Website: lowes
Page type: store-pickup
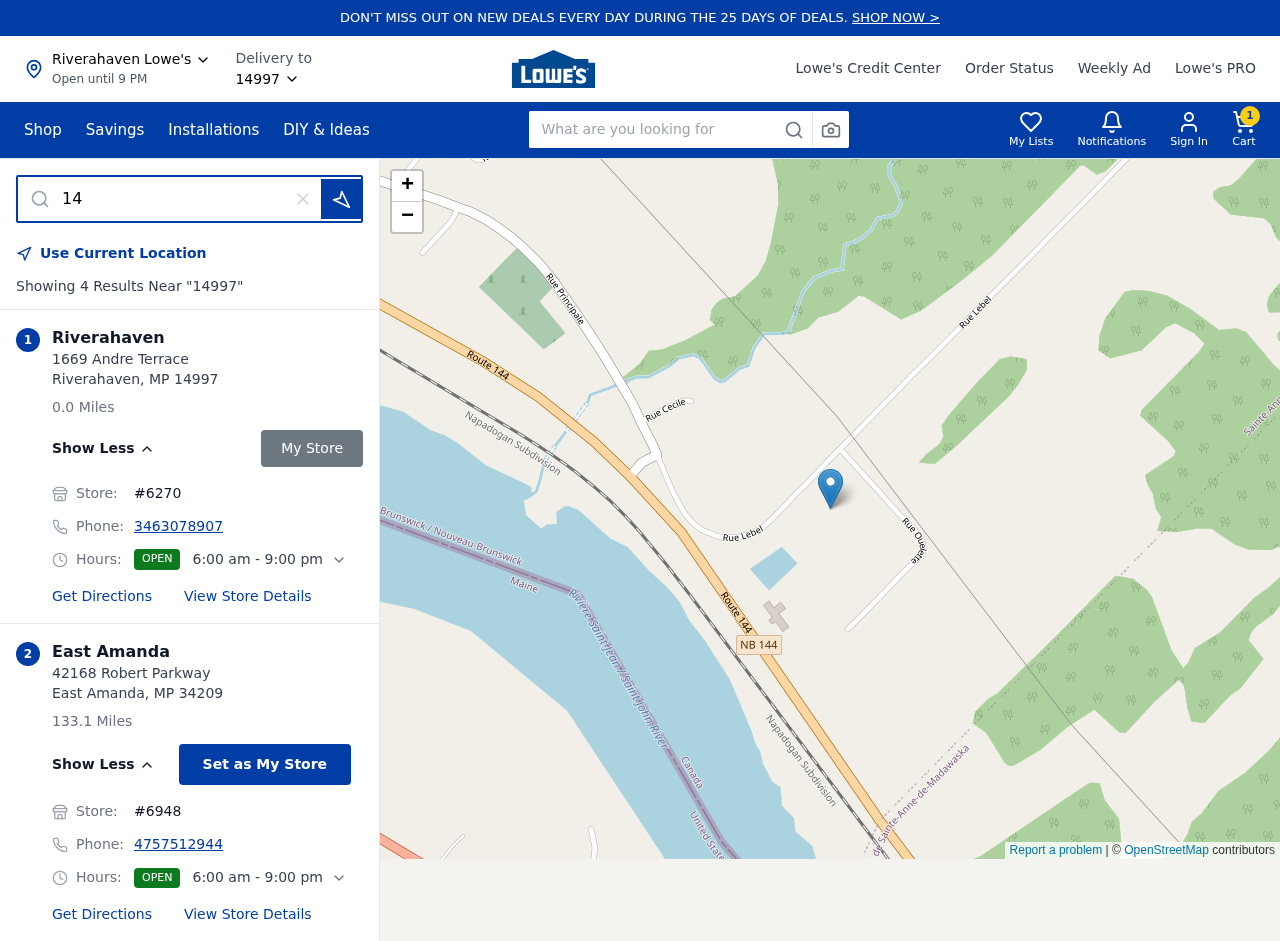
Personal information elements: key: PII_CITY
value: Riverahaven
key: PII_CITY2
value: East Amanda
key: PII_LOCATION1_STREET
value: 1669 Andre Terrace
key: PII_LOCATION2_POSTCODE
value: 34209
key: PII_LOCATION2_STREET
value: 42168 Robert Parkway
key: PII_PHONE
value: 3463078907
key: PII_PHONE_ALT
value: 4757512944
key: PII_POSTCODE
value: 14997
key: PII_STATE_ABBR
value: MP
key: PII_POSTCODE3
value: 14997
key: PII_POSTCODE_FULL
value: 14997
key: PII_POSTCODE_NUMERIC
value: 14997
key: PII_STATE_ABBR2
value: MP
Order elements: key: ORDER_NUM_ITEMS
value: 1
Search elements: key: HEADER_SEARCH
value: What are you looking for
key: SEARCH_STORE_LOCATION
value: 14997